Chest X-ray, PA view. Patient: 66 years old, sex M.
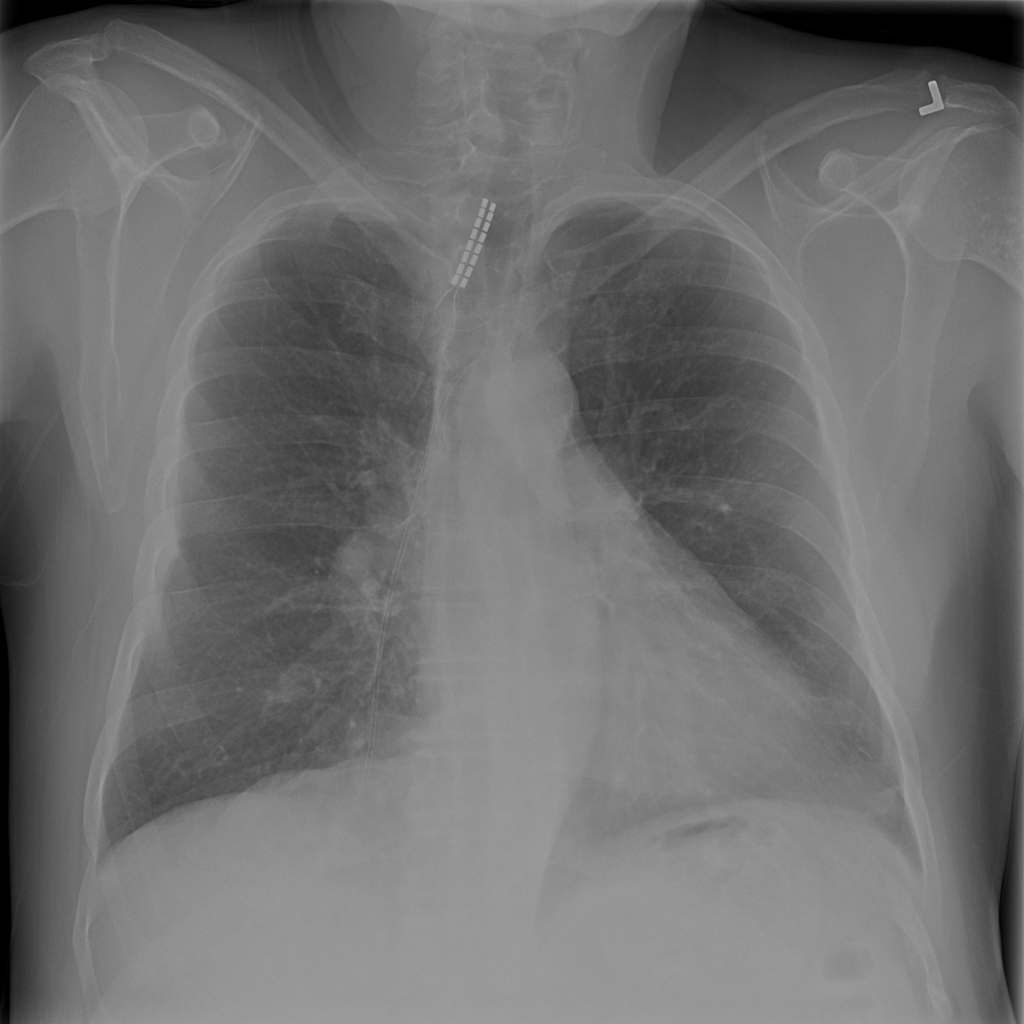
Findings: Atelectasis, Infiltration, Pleural_Thickening